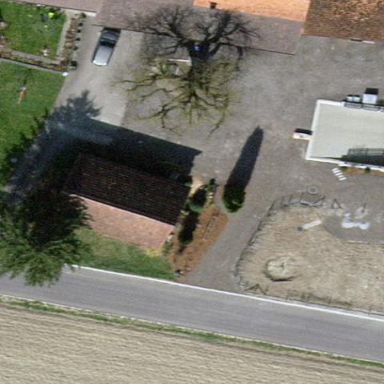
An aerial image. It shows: Hut.